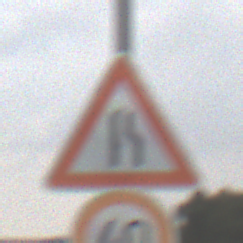
Verkehrszeichen: EinseitigVerengteFahrbahnRechts
Zusatzzeichen unten: Geschwindigkeit40
Umgebung: Outdoor, Nature
Tageszeit: MorningAfternoon
Wetter: Overcast
Licht: Natural
Jahreszeit: NotSpecified
Kontrast: LowContrast